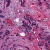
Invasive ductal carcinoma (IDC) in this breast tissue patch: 1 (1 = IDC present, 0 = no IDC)